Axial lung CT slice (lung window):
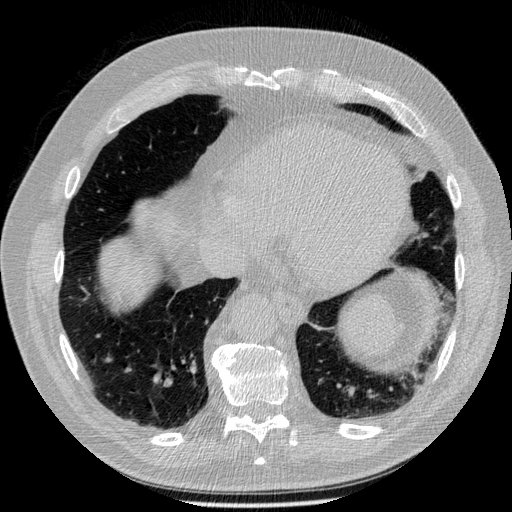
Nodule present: no